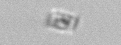
Label: Bacillariophyceae_morphotype1